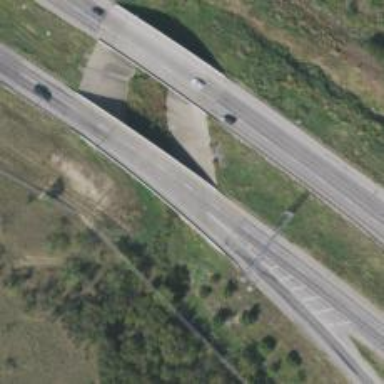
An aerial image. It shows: Bridge over trunk highway with expressway.